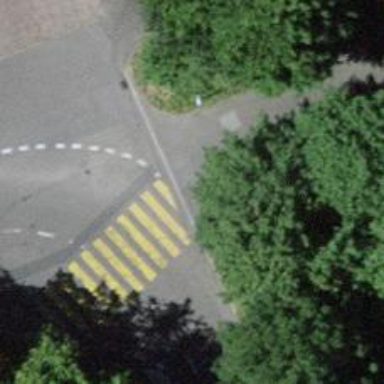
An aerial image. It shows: Kerb barrier.